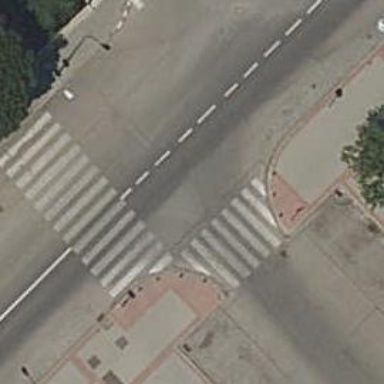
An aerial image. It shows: Footway with asphalt surface featuring zebra crossing.